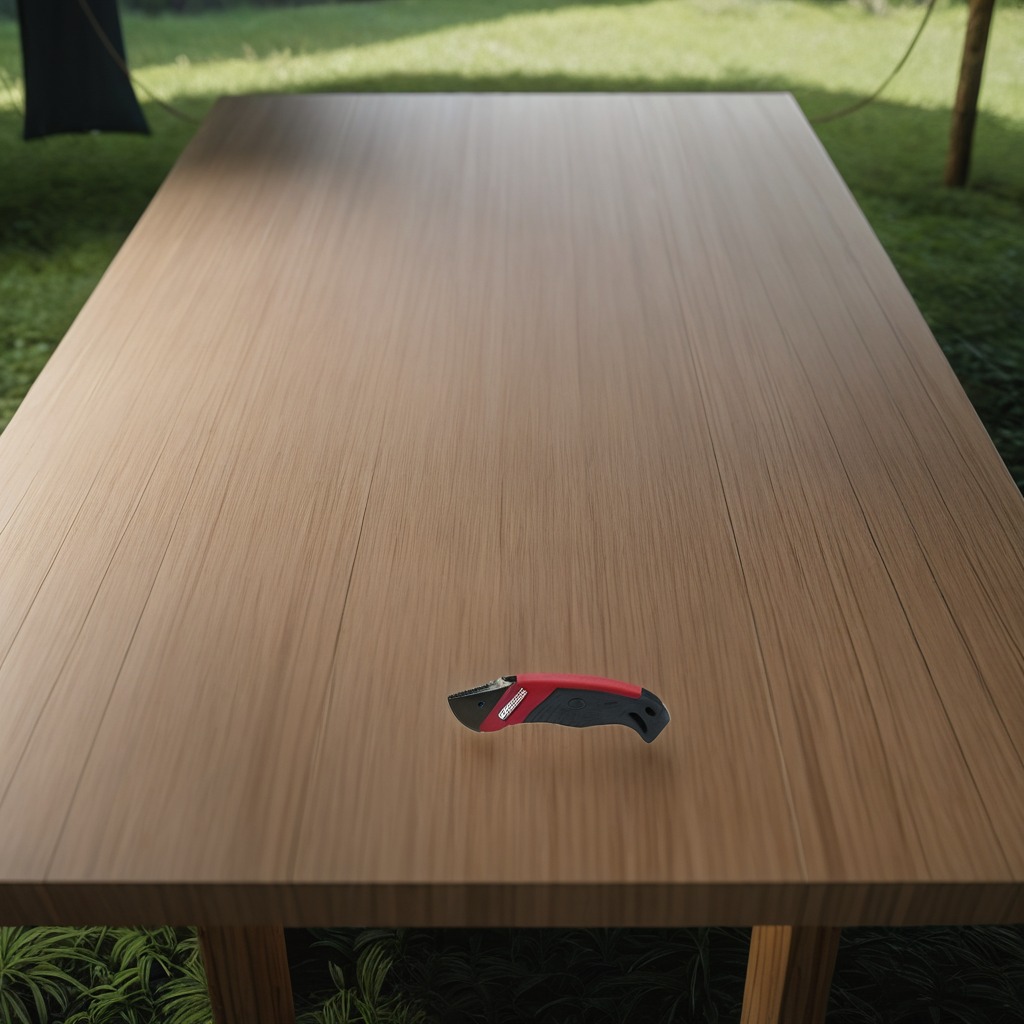
A utility knife is lying on a wooden table in a jungle field workshop tent.